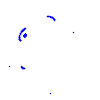
Particle: kaon